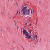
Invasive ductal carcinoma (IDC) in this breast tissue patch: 1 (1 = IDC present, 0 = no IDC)